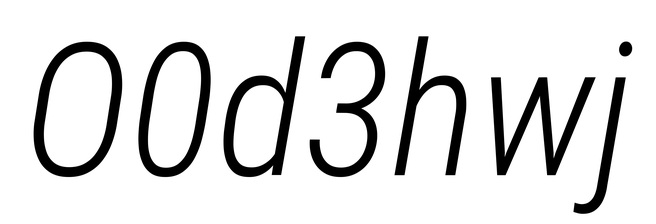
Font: Roboto-Italic_Condensed_Light_Italic